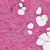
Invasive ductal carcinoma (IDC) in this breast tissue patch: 0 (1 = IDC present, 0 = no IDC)